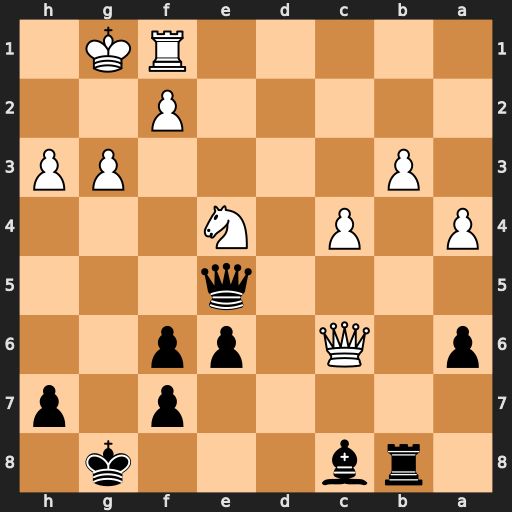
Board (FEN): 1rb3k1/5p1p/p1Q1pp2/4q3/P1P1N3/1P4PP/5P2/5RK1
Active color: b
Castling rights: -
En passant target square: -
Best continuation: Bb7 Qd6 Bxe4 Qxe5 fxe5